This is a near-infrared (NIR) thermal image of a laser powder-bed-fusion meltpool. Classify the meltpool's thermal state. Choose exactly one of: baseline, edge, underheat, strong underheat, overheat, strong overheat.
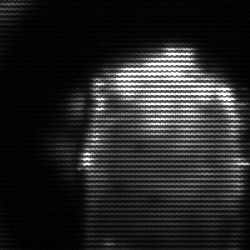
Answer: baseline